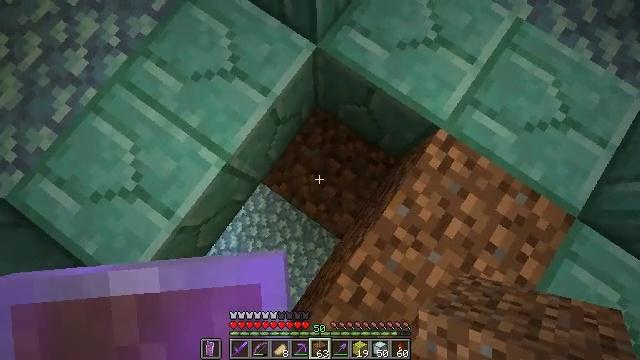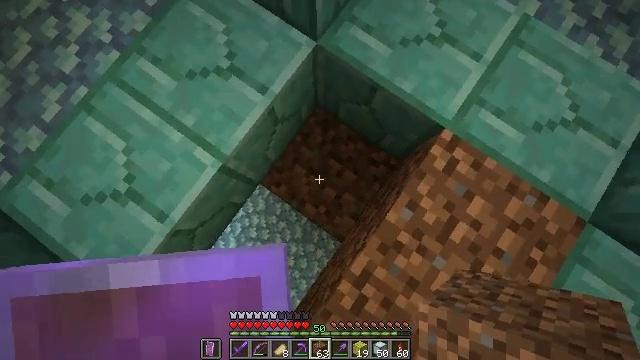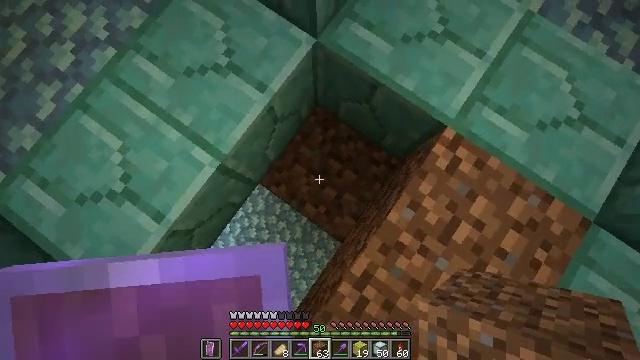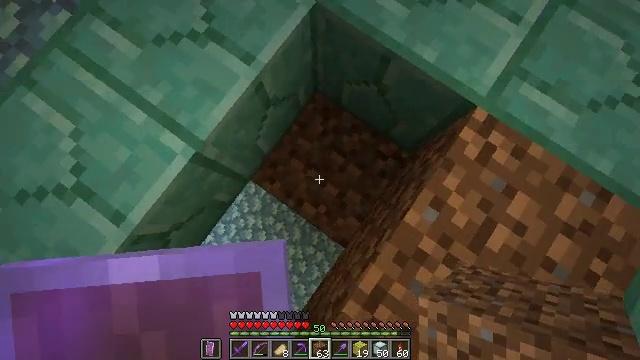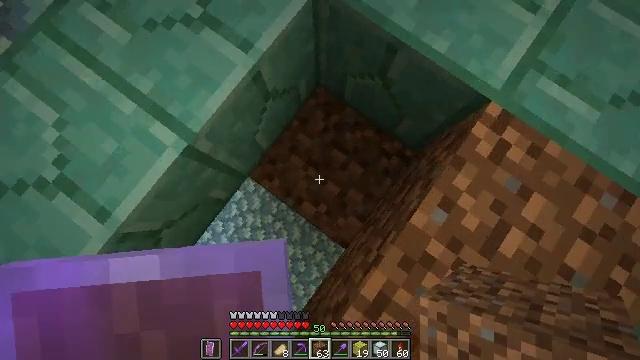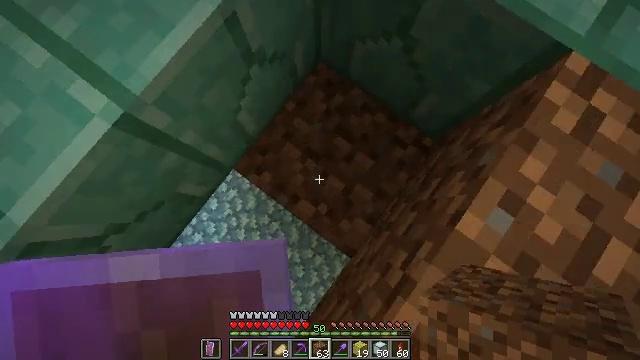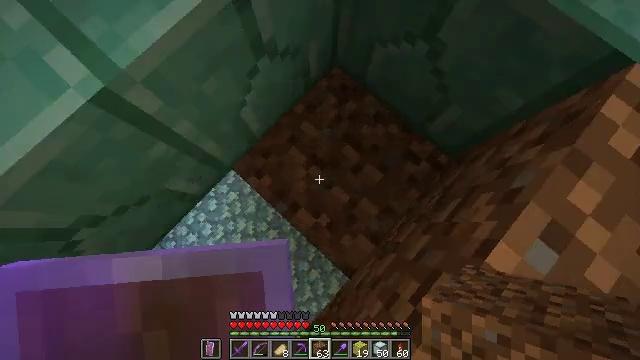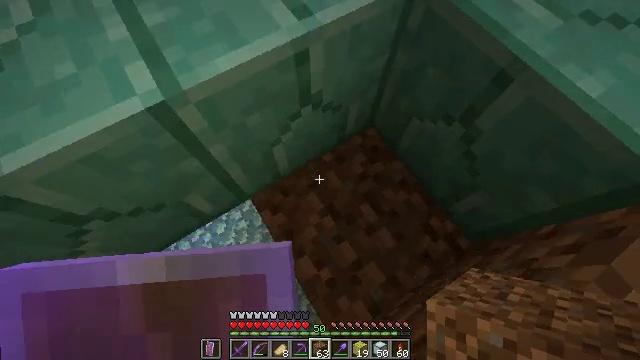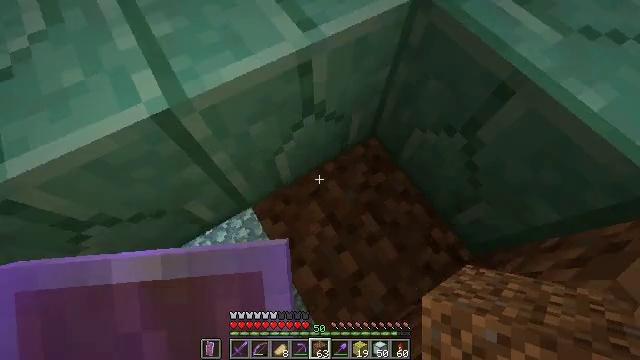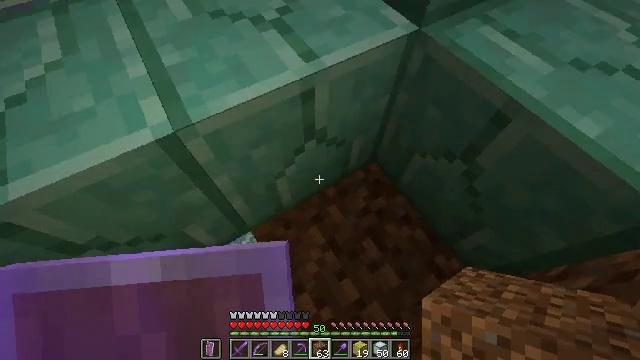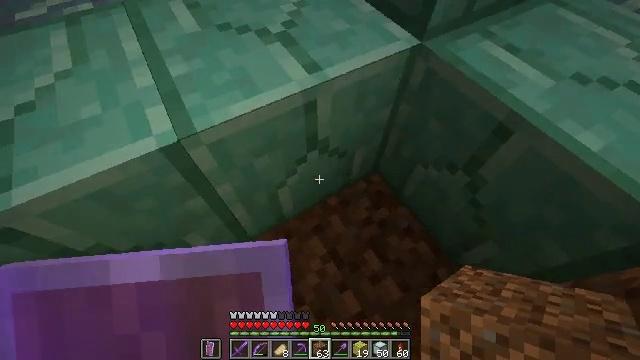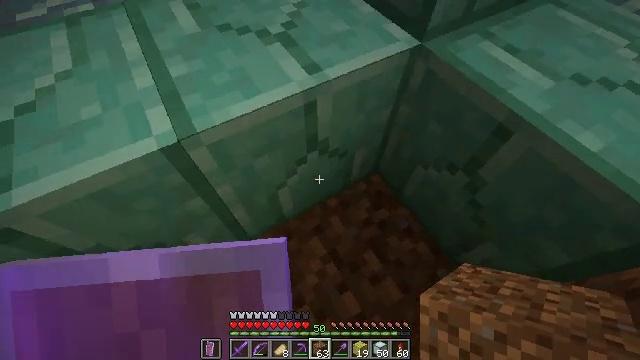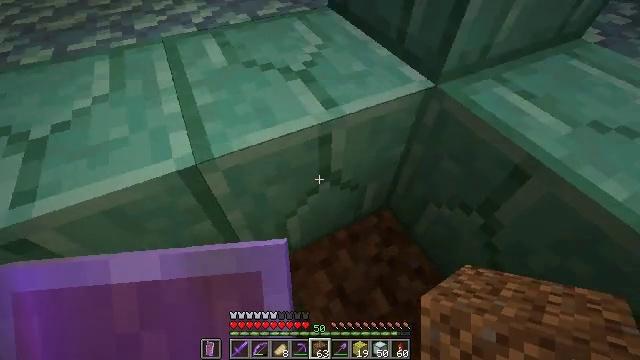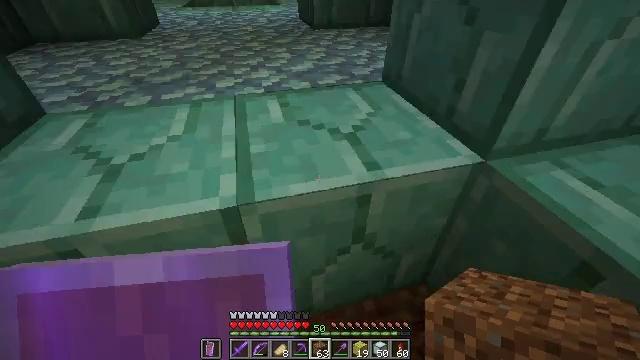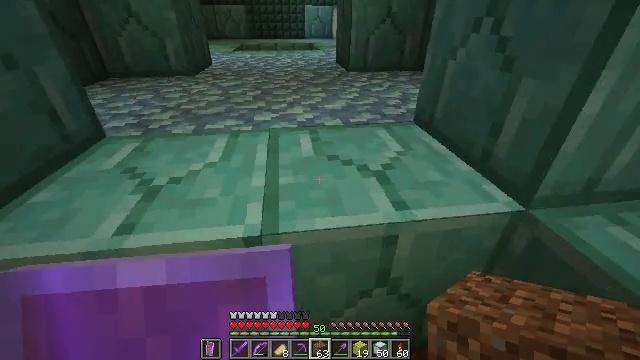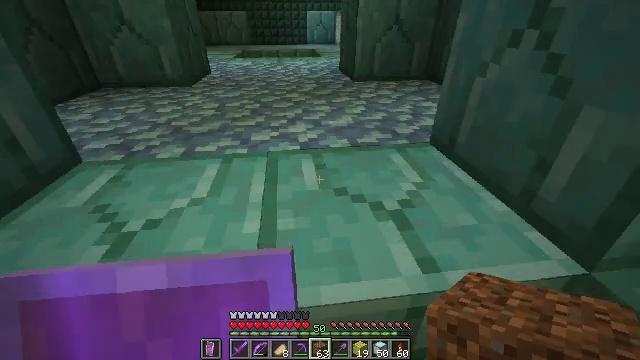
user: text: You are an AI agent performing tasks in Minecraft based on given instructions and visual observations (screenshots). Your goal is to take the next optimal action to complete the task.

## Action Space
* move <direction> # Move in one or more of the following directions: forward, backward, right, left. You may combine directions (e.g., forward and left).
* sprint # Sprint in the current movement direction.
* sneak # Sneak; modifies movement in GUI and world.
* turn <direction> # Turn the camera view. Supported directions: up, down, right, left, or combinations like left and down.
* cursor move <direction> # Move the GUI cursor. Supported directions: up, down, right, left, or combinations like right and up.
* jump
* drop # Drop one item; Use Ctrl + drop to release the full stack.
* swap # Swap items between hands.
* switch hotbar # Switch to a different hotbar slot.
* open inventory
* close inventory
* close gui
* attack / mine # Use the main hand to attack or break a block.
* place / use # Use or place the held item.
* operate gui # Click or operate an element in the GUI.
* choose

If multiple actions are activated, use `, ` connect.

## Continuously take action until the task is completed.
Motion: motion action
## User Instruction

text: craft item sponge
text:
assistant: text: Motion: no_op
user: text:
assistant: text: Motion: no_op
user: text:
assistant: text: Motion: no_op
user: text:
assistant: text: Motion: no_op
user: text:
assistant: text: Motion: no_op
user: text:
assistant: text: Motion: turn left and up
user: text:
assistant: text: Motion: turn left and up
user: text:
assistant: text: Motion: turn up
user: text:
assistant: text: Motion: turn up
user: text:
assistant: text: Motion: turn up
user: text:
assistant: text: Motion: no_op
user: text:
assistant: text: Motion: turn left and up
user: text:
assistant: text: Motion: turn left and up
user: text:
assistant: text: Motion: move forward, turn left and up
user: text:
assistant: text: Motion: move forward
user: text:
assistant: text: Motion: move forward
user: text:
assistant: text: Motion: move forward, jump
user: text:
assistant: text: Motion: move forward, turn left and up, jump
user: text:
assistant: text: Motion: move forward, turn left and up, jump
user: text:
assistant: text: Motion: move forward, turn up
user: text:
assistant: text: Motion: move forward
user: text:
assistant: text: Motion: move forward
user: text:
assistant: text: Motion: move forward
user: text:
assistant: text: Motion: move forward
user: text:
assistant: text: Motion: move forward
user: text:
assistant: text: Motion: move forward, sprint
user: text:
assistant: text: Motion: move forward, sprint
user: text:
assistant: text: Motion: move forward, sprint
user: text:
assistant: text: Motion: move forward, sprint
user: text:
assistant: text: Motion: move forward, sprint